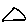
Label: triangle